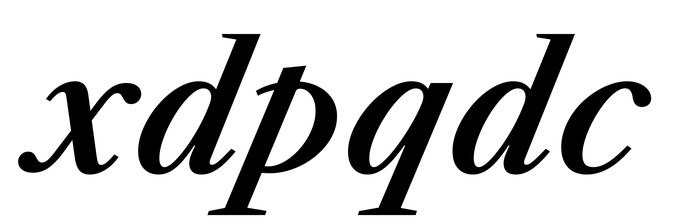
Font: LibreCaslonText-Italic_SemiBold_Italic